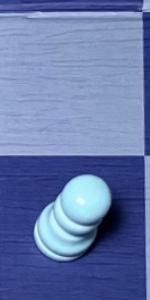
Label: Pawn_White